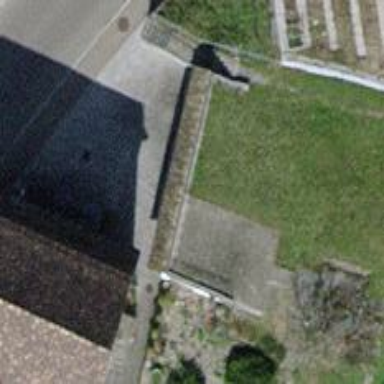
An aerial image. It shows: Group of garages.